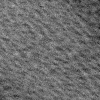
Atmospheric dust classification: not_dusty